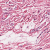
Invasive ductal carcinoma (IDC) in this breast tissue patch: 0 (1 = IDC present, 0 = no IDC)